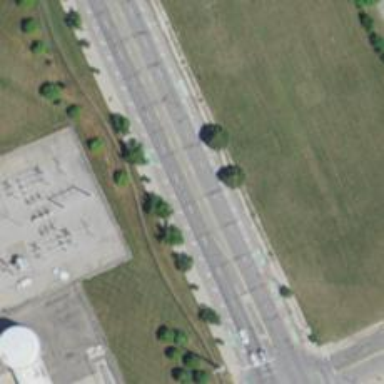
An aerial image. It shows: Secondary road with asphalt surface and cycle track alongside.